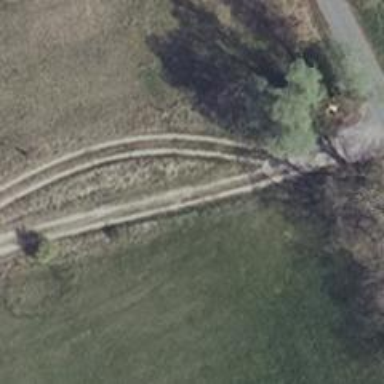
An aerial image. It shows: Sandy track road with grade5 tracktype.